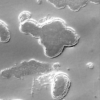
Label: not_dusty